Question: I have a movieclip singleCircle which is a child of doubleCircle. Both circles are 100% black. Now when I set the alpha of doubleCircle, instead of treating the movieclip as a whole, it seems to be setting the alpha on each of the children, resulting in a darker part where they overlap.

Why does this happen and moreover, how can I set the alpha while preventing this from happening. It seems to me when I set the alpha on this specific object, an overlap shouldn't be visible, e.g. it should treat the object as a whole instead of assigning it to every child seperately
I also tried:
- - -
all of them result in the same overlap effect
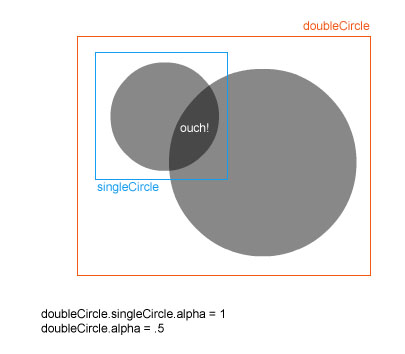
Answer: When you set the alpha of a MovieClip, this alpha setting effectively trickles down into all child clips when the clip is rendered. The child clips themselves are separate units that get drawn in turn. This means that one child clip is drawn with its cumulative alpha, then the next clip is drawn with its cumulative alpha, producing the overlap you describe.
If you want to avoid this, try setting the Blend Mode of the parent MovieClip to "Layer" under the Properties tab. This causes the Flash Player to first render the clip as a whole to an intermediate buffer, and only then will it apply the alpha.